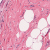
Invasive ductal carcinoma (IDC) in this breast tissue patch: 0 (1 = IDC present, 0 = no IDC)